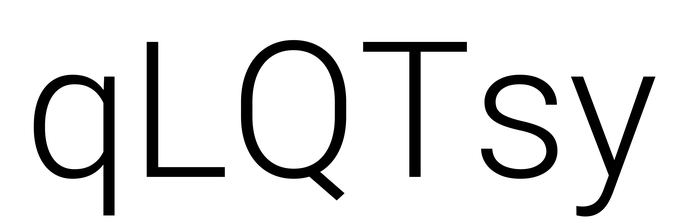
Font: Roboto_Light